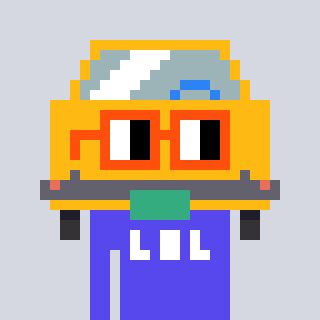
a pixel art character with square orange glasses, a taxi-shaped head and a computerblue-colored body on a cool background